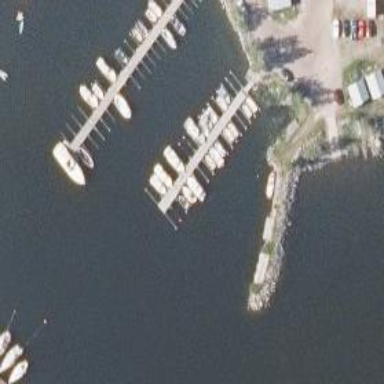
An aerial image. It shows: Pier with mooring facilities.